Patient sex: M
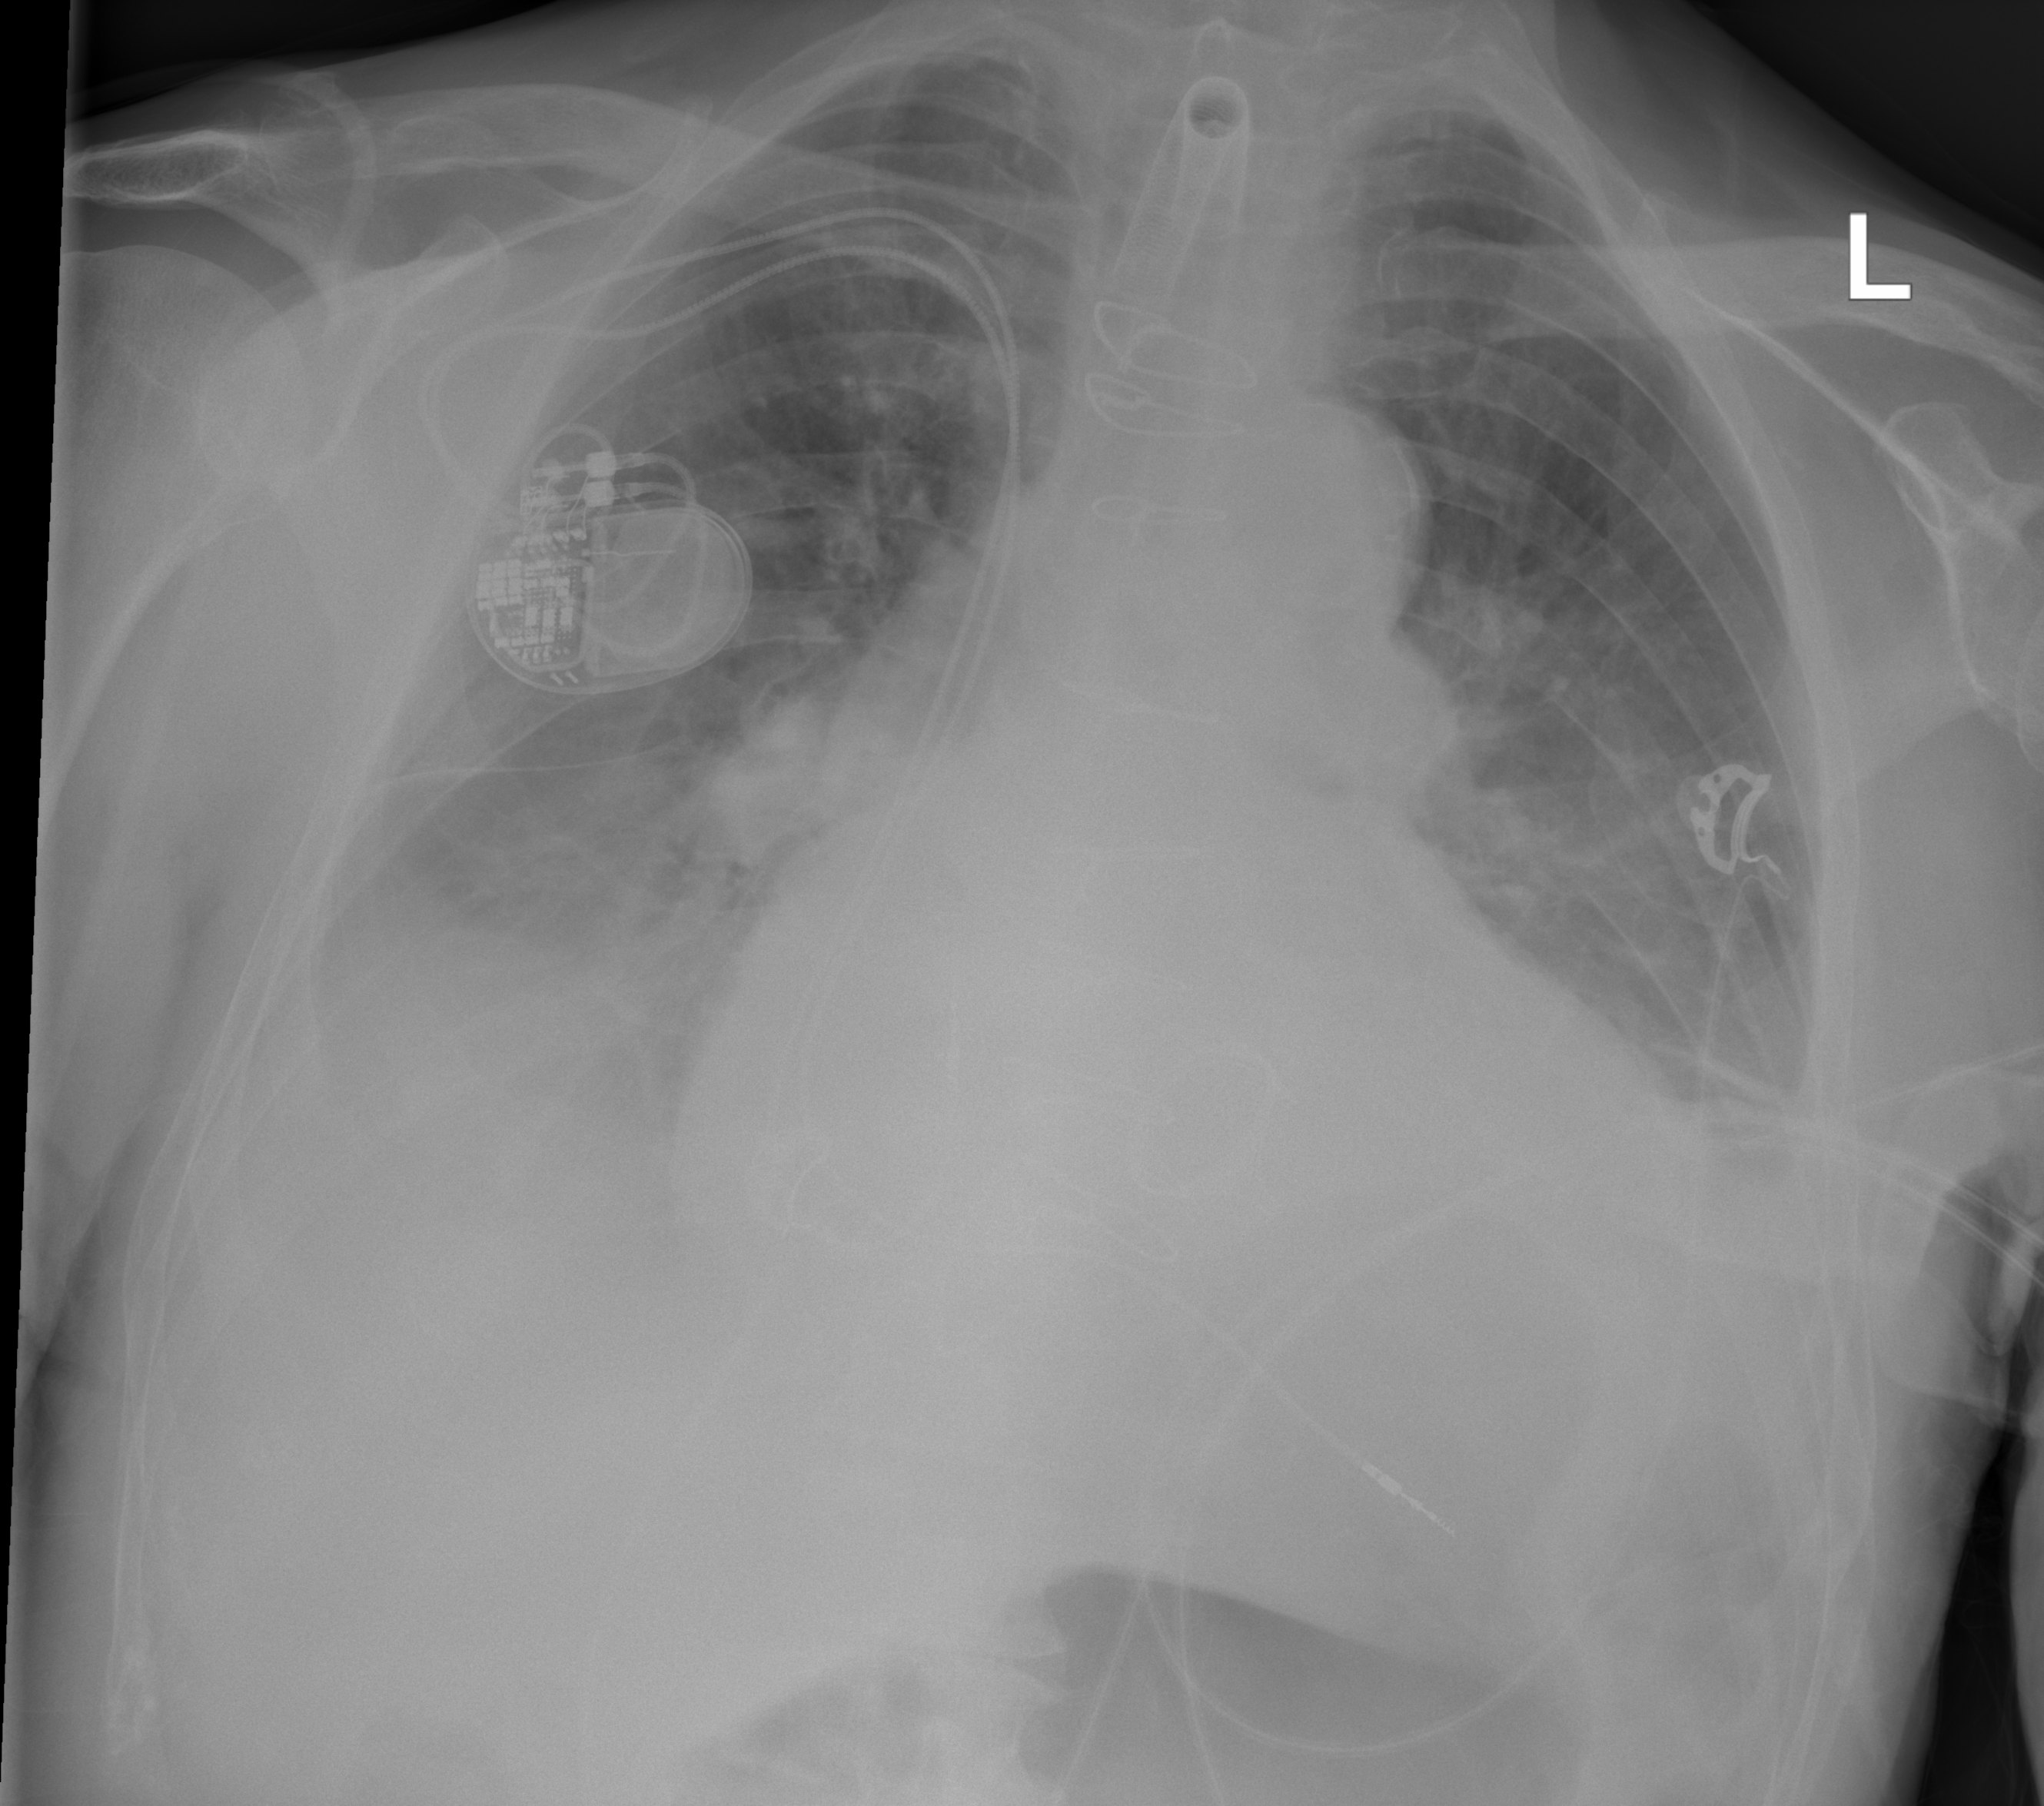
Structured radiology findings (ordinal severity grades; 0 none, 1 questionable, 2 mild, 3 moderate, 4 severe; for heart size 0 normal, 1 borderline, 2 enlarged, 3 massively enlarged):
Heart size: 3
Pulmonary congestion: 1
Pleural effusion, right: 2
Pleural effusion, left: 2
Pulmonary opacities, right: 1
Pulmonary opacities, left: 0
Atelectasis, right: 2
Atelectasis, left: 2